Interaction volume radius: 10 \u00c5
Interaction volume height: 10 \u00c5
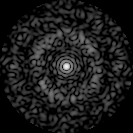
Disorder parameter: 0.8137